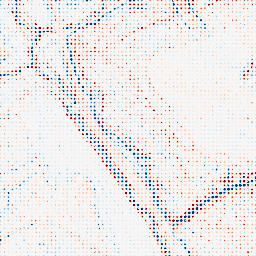
Category: edge_preserving
Decomposition family: anisotropic_diffusion
Decomposition parameters: iterations: 10
kappa: 100
gamma: 0.2
Upsampling method: sinc_blackman
Upsampling parameters: scale: 8
kernel_size: 4
Upsampling scale: 8